Question: I've copied all the code from <URL> but instead of looking like the sample it looks like the below screenshot. Obviously I'm missing something fundamental but being completely green in Java, GXT, and web development I'm unsure where to start. Any pointers gratefully received.
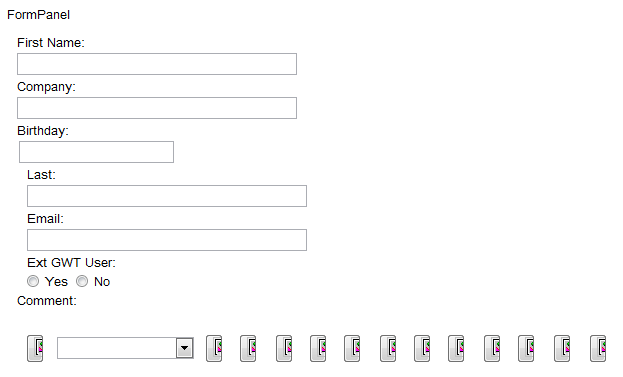
Answer: Are you using GXT 2 or 3?
Check to ensure the gxt-all.css file is loading correctly. I'm assuming you copied the gxt resources in to your project, and you're referencing their CSS file in your host/entry point page.